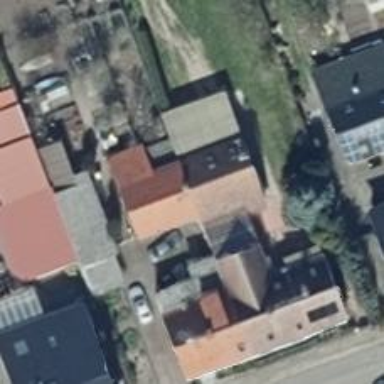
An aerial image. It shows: Building with ridge on the roof.